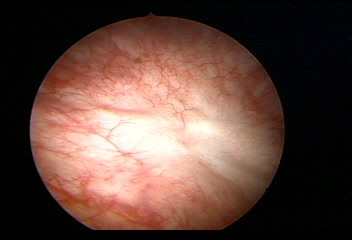
Modality: WLC
Class: Normal mucosa
Bladder cancer association: No